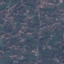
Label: Residential